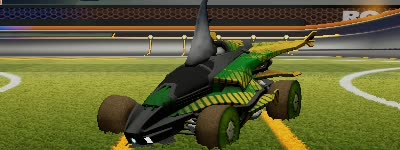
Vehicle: aftershock